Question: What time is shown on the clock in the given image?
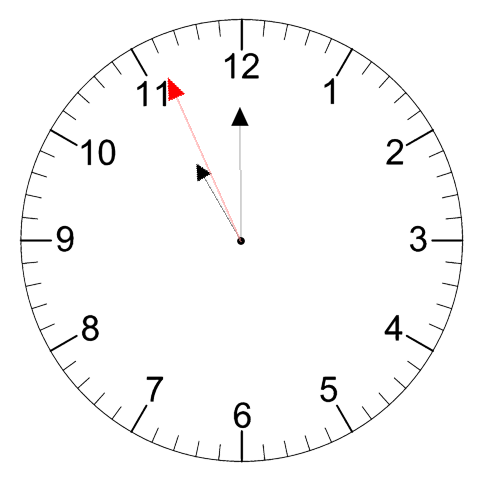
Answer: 10:59:56